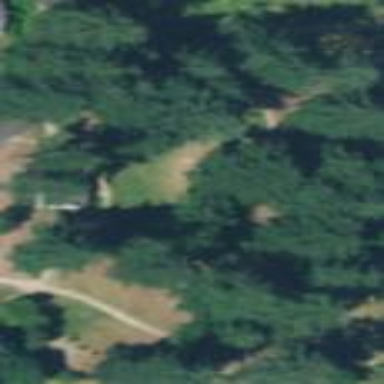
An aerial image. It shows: Evergreen needle-leaved woodland.